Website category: university
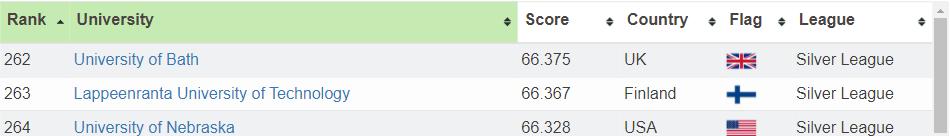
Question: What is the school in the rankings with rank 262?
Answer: University of Bath

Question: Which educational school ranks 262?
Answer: University of Bath

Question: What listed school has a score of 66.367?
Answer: Lappeenranta University of Technology

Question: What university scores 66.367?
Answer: Lappeenranta University of Technology

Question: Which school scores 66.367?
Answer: Lappeenranta University of Technology

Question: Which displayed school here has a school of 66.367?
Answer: Lappeenranta University of Technology

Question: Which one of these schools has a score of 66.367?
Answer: Lappeenranta University of Technology

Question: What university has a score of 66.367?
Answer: Lappeenranta University of Technology

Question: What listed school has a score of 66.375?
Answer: University of Bath

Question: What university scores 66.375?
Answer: University of Bath

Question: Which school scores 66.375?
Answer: University of Bath

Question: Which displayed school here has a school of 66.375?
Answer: University of Bath

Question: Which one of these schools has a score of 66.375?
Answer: University of Bath

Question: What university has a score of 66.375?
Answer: University of Bath

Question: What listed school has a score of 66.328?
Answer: University of Nebraska

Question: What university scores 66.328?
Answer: University of Nebraska

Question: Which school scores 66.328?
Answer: University of Nebraska

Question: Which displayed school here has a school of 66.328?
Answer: University of Nebraska

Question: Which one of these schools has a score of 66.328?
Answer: University of Nebraska

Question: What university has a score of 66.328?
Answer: University of Nebraska

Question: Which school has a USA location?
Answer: University of Nebraska

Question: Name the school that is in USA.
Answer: University of Nebraska

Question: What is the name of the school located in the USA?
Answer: University of Nebraska

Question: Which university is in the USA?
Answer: University of Nebraska

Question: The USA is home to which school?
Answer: University of Nebraska

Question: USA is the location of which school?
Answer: University of Nebraska

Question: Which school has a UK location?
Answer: University of Bath

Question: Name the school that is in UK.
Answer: University of Bath

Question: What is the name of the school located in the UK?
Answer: University of Bath

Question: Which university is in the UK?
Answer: University of Bath

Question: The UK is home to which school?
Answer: University of Bath

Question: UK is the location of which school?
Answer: University of Bath

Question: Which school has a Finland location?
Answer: Lappeenranta University of Technology

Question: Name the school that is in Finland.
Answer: Lappeenranta University of Technology

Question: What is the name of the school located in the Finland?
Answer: Lappeenranta University of Technology

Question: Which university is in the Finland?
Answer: Lappeenranta University of Technology

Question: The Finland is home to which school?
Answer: Lappeenranta University of Technology

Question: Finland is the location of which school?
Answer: Lappeenranta University of Technology